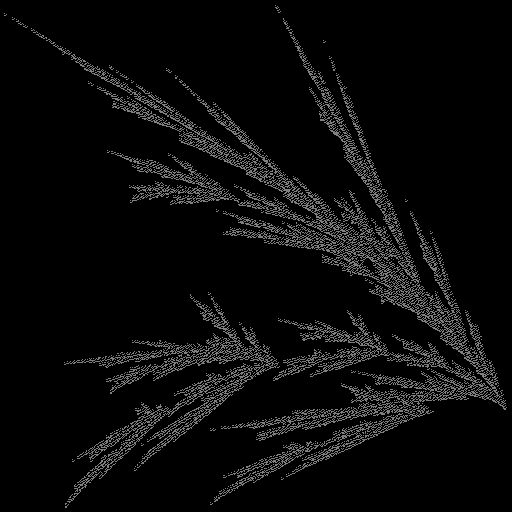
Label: filmyfern